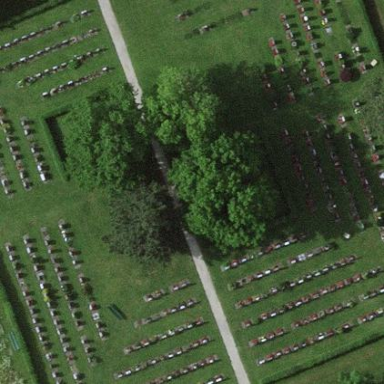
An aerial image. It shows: Sector within cemetery.